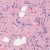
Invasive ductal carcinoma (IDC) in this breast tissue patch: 1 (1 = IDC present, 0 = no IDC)